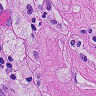
Metastatic tissue present: yes